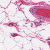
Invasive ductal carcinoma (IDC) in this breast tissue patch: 0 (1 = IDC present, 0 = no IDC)